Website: walmart
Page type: receipt
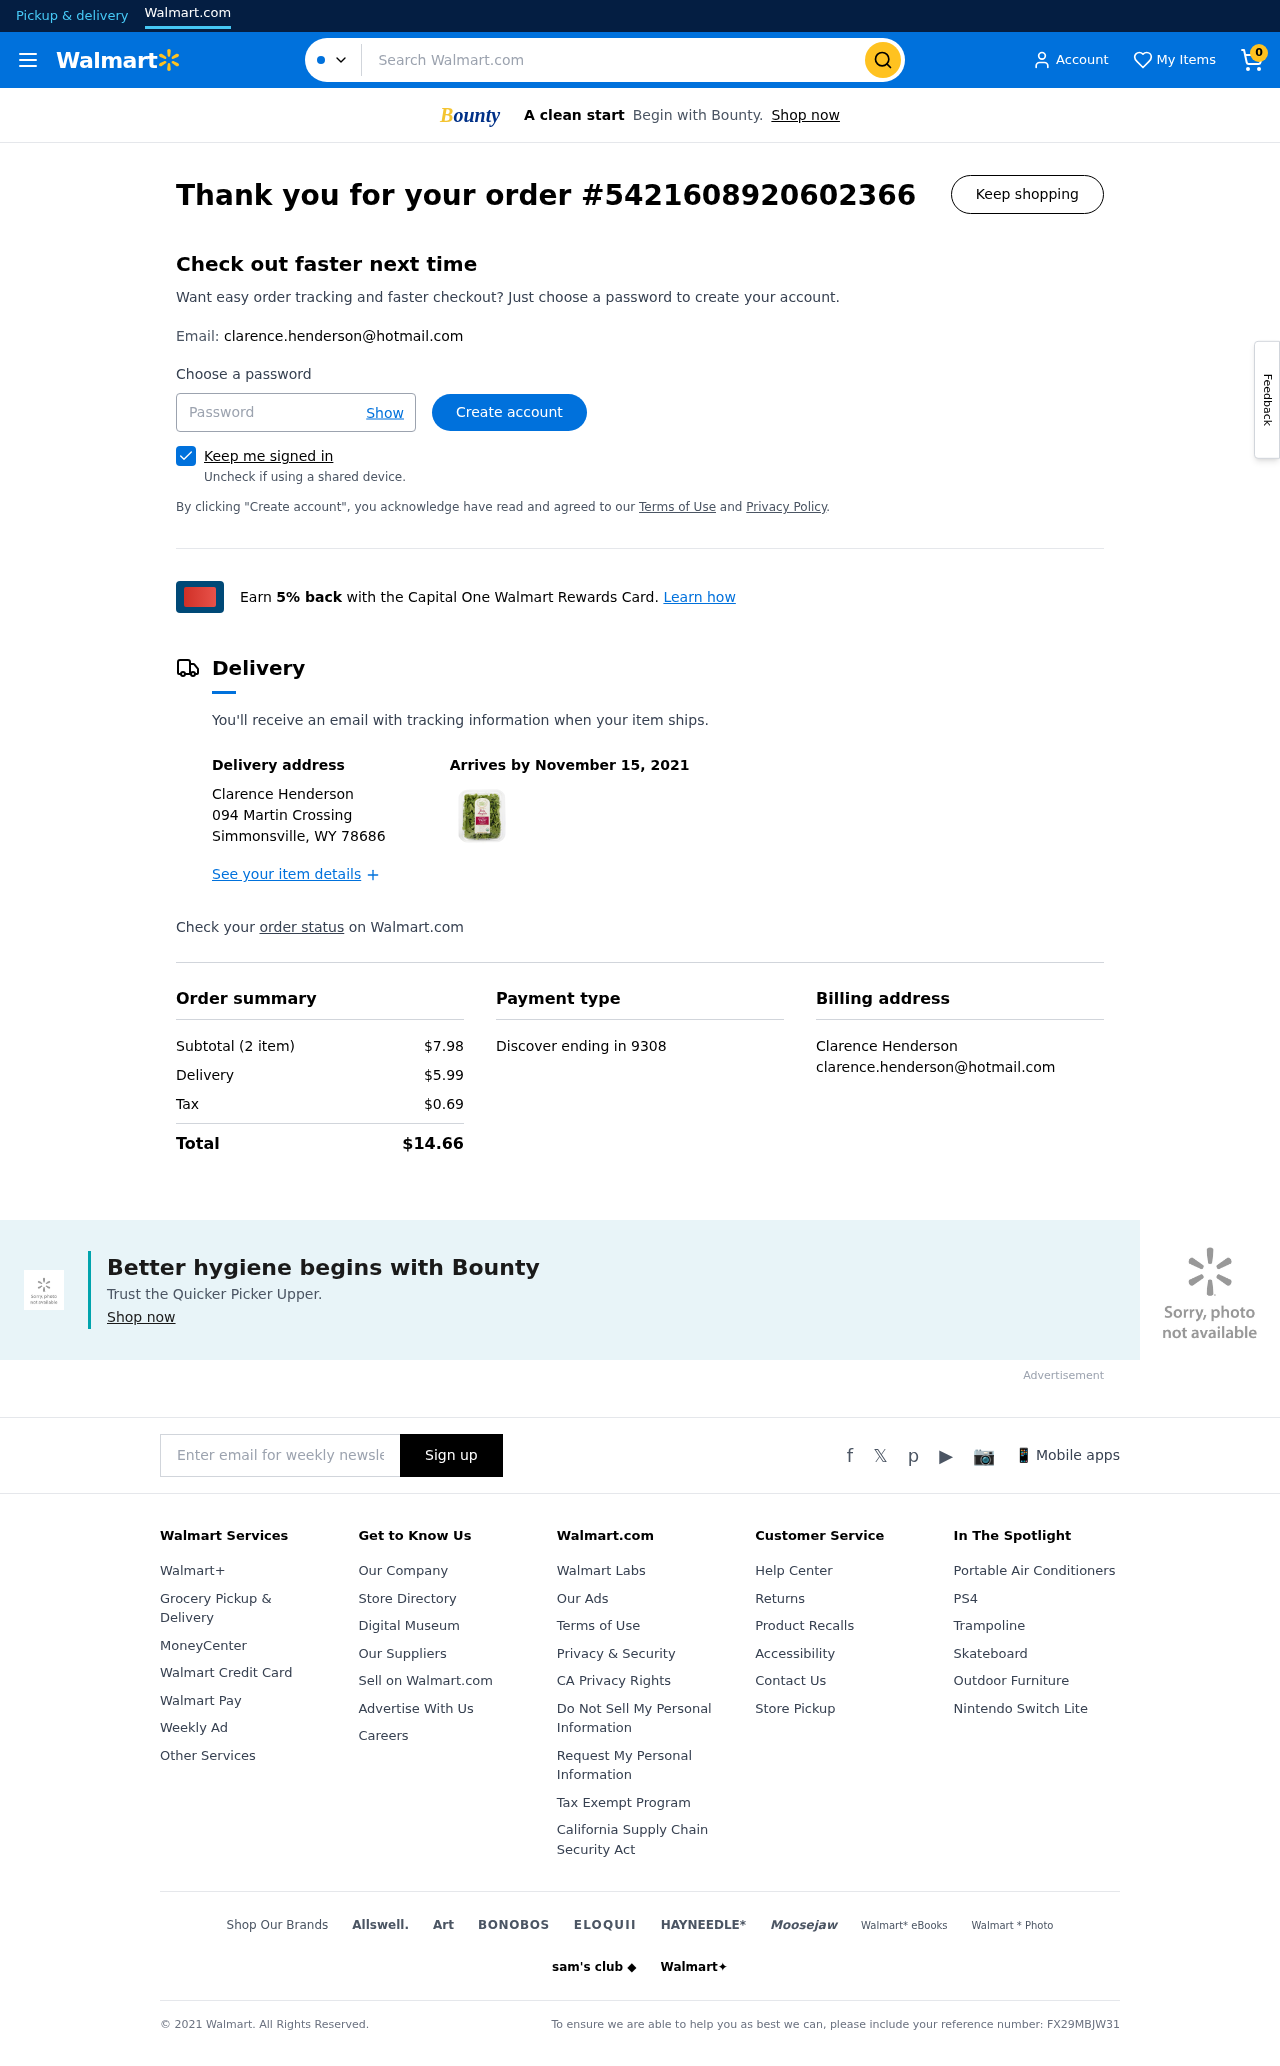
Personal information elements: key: PII_CARD_LAST4
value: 9308
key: PII_CARD_TYPE
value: Discover
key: PII_CITY_STATE_ZIP
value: Simmonsville, WY 78686
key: PII_EMAIL
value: clarence.henderson@hotmail.com
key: PII_EMAIL2
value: clarence.henderson@hotmail.com
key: PII_FULLNAME
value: Clarence Henderson
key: PII_FULLNAME2
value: Clarence Henderson
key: PII_STREET
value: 094 Martin Crossing
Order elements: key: ORDER_NUM_ITEMS
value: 0
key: ORDER_ID
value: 5421608920602366
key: ORDER_DELIVERY_DATE
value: November 15, 2021
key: ORDER_NUM_ITEMS
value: Subtotal (2 item)
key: ORDER_SUBTOTAL
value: $7.98
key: ORDER_SHIPPING_COST
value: $5.99
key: ORDER_TAX
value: $0.69
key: ORDER_TOTAL
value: $14.66
Search elements: key: HEADER_SEARCH
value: Search Walmart.com